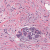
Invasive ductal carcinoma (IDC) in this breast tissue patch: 1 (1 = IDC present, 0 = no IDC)